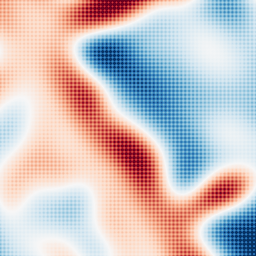
Category: multiscale
Decomposition family: log
Decomposition parameters: sigma: 20
Upsampling method: sinc_hamming
Upsampling parameters: scale: 8
kernel_size: 8
Upsampling scale: 8